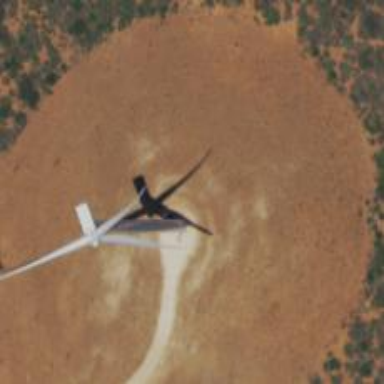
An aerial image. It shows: Wind turbine generator that utilizes wind as its source for generating electricity. It is of the horizontal axis type.